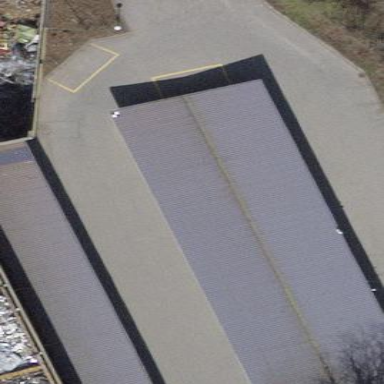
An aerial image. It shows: View of roof of building.